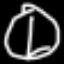
Label: clock